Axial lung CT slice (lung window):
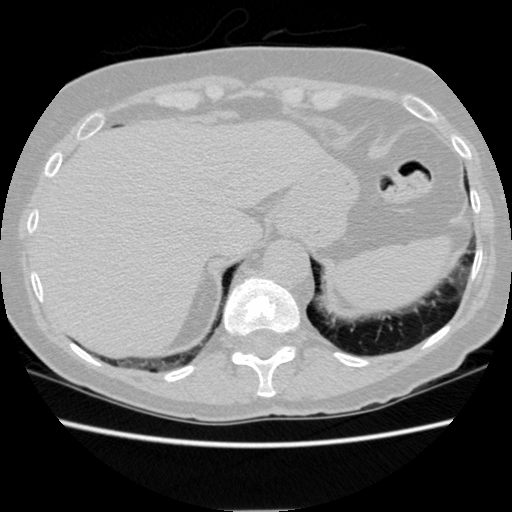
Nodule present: no